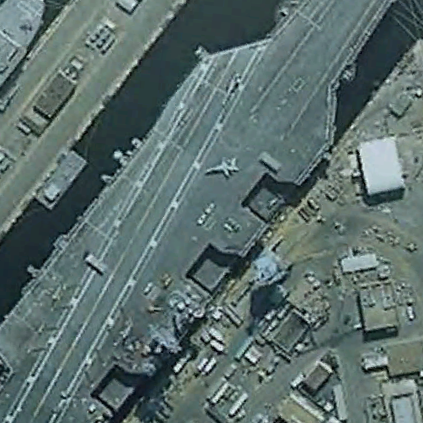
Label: aircraft_carrier